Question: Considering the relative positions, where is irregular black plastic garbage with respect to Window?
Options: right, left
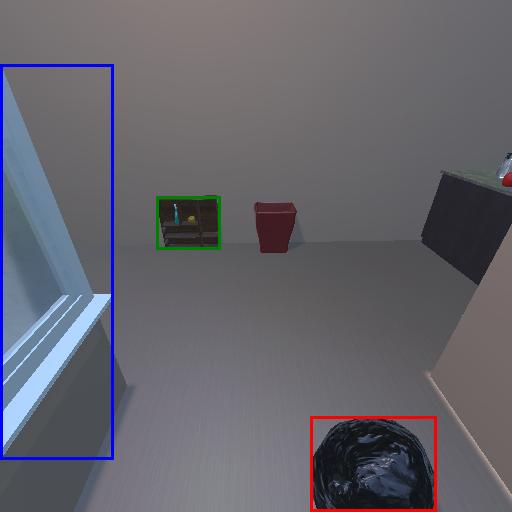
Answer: right